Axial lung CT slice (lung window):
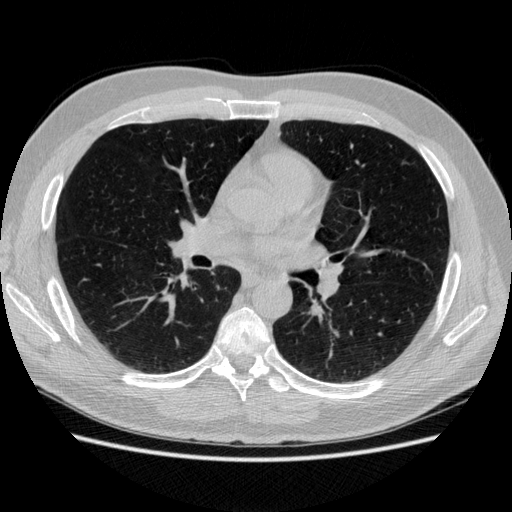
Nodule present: no